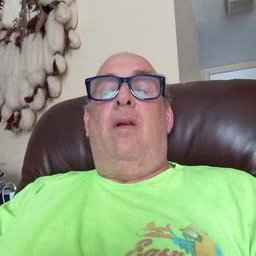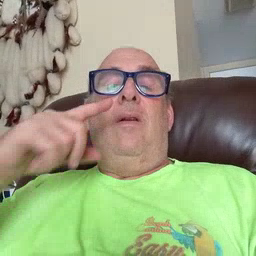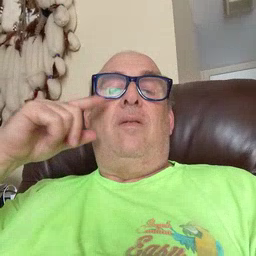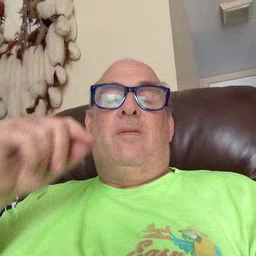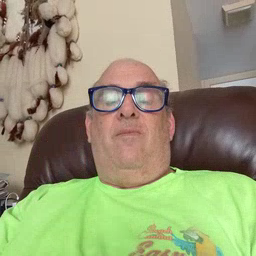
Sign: cat